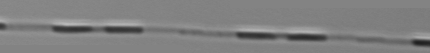
Label: Pseudo-nitzschia